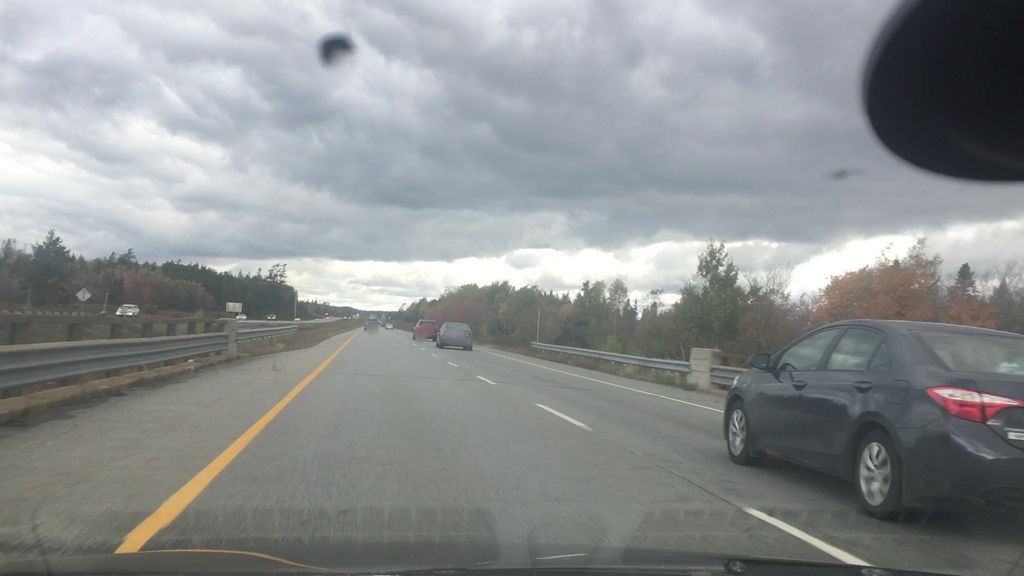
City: halifax